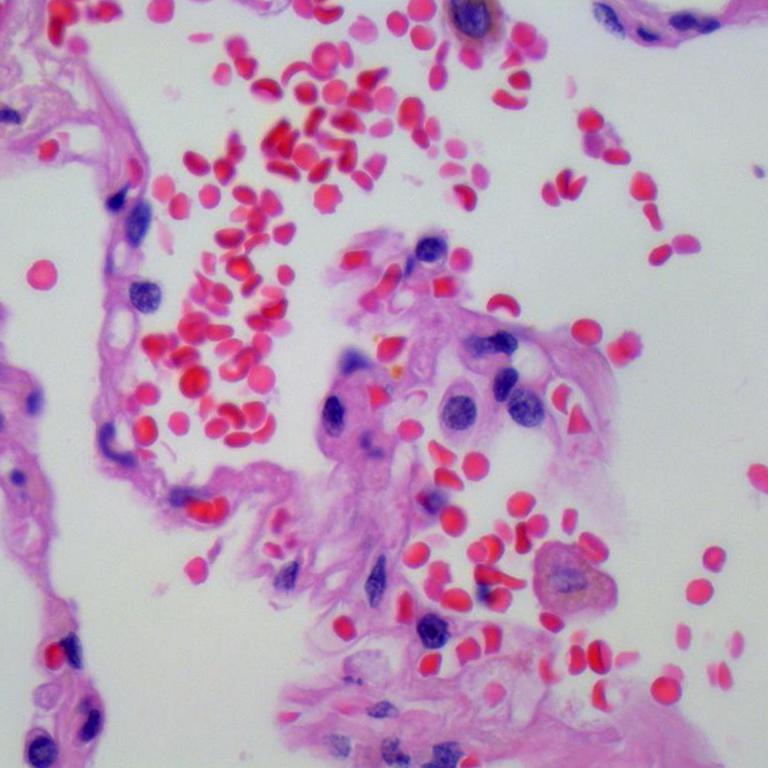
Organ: lung
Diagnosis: benign